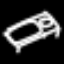
Label: bed